Question: I am reading <URL> I can see the following.
> Using an HTML5 data attribute, then pulling that attribute in and
styling it as a pseudo element, we can create completely custom
tooltips through CSS.

The problem is that the link inside of the article is dead, and I am not such a good html/css guy to be able to understand how to do this. Can anyone help?
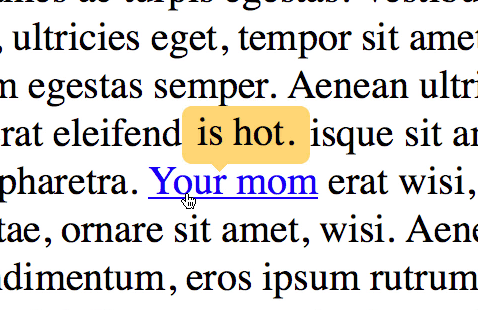
Answer: <URL>.
'''
.tooltip {
display: inline;
position: relative;
}
.tooltip:hover {
color: #c00;
text-decoration: none;
}
.tooltip:hover:after {
background: #111;
background: rgba(0, 0, 0, .8);
border-radius: .5em;
bottom: 1.35em;
color: #fff;
content: attr(title);
display: block;
left: 1em;
padding: .3em 1em;
position: absolute;
text-shadow: 0 1px 0 #000;
white-space: nowrap;
z-index: 98;
}
.tooltip:hover:before {
border: solid;
border-color: #111 transparent;
border-color: rgba(0, 0, 0, .8) transparent;
border-width: .4em .4em 0 .4em;
bottom: 1em;
content: "";
display: block;
left: 2em;
position: absolute;
z-index: 99;
}
'''
'''
<p>Vestibulum mollis mauris <a href="#" class="tooltip" title="Sample tooltip">pellentesque</a></p>
'''